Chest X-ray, PA view. Patient: 58 years old, sex M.
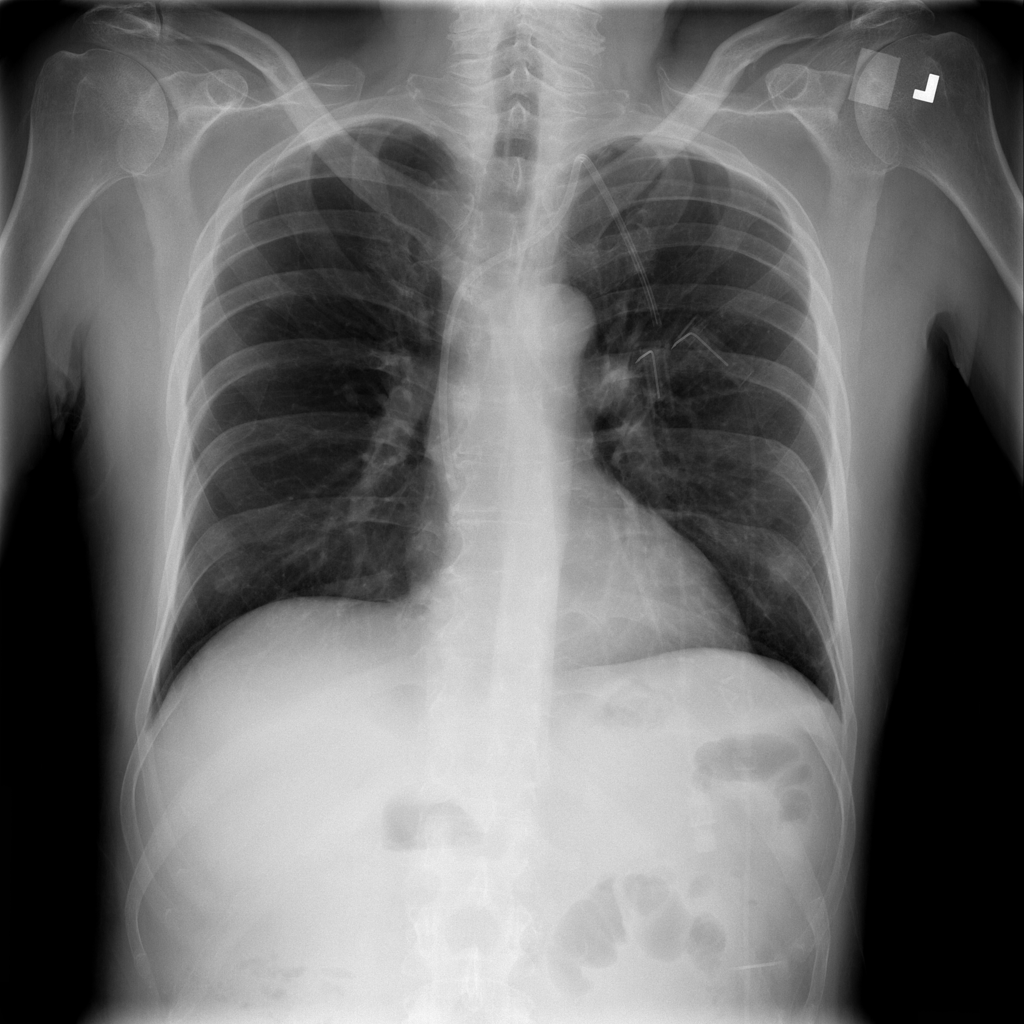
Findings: No Finding